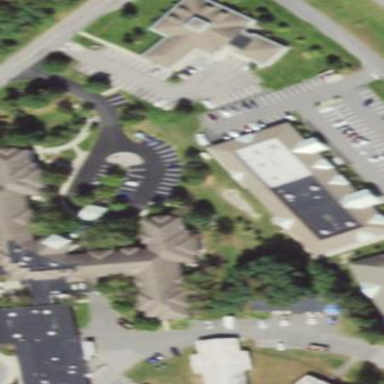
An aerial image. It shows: Building.